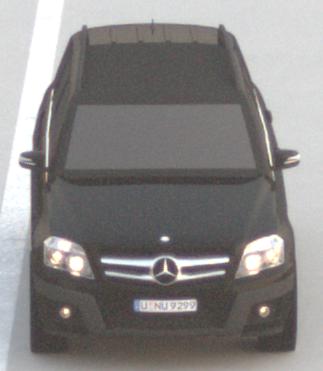
Make: Mercedes-Benz
Model: GLK 280
Detailed model: GLK-Class (204)
Model produced from: 2008/10
Model produced until: 2009/04
Doors: 5
Color: black
Road condition: dry road
Daytime: dawn
Contrast: low contrast